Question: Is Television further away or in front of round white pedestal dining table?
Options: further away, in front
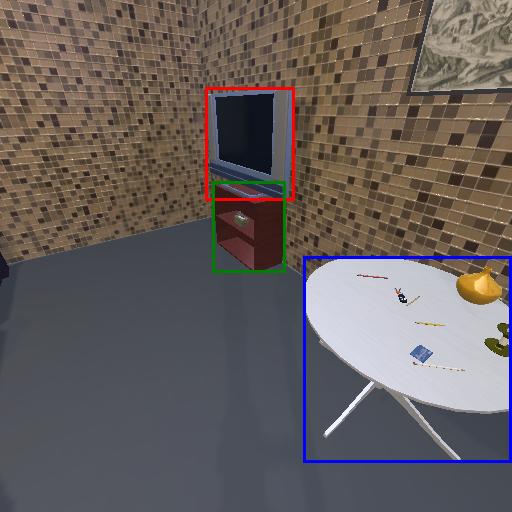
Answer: further away